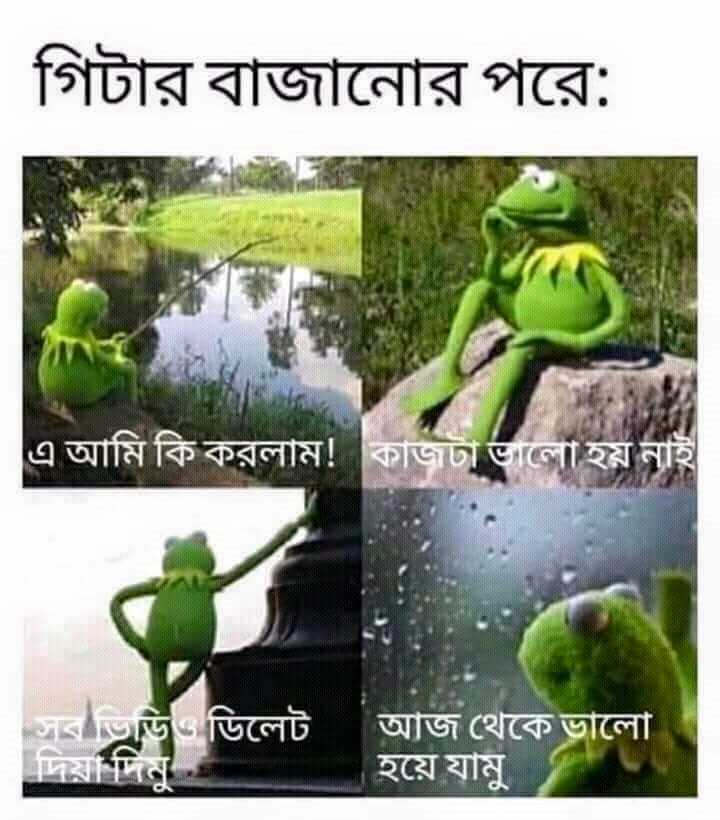
Caption: গিটার বাজানোর পরেঃ   এ আমি কি করলাম   কাজটা ভালো হয় নাই     সব ভিডিও ডিলেট দিয়া দিমু    আজ থেকে ভালো হয়ে যামু
Label: non-hate